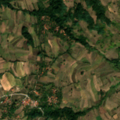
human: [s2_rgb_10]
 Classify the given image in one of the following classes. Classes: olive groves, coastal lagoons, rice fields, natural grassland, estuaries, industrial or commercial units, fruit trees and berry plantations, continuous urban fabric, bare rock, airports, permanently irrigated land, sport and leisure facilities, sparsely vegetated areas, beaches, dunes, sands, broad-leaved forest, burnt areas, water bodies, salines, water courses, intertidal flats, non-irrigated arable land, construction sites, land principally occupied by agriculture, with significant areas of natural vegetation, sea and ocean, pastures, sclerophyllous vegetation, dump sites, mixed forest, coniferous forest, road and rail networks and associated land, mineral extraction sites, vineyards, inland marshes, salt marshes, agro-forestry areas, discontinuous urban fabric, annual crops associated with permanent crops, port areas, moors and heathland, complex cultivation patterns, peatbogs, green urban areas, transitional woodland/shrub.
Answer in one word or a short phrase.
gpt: complex cultivation patterns, land principally occupied by agriculture, with significant areas of natural vegetation